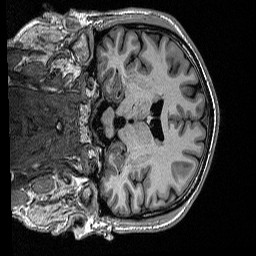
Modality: T1w
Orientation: coronal
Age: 55
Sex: male
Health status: healthy
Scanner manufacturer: siemens
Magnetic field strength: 1.5 T
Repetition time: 2.73 s
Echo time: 0.00357 s